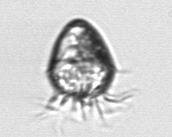
Label: Ciliophora